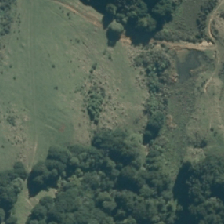
Land cover: grose_broom